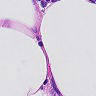
Metastatic tissue present: no